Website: walmart
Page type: customer-info-address
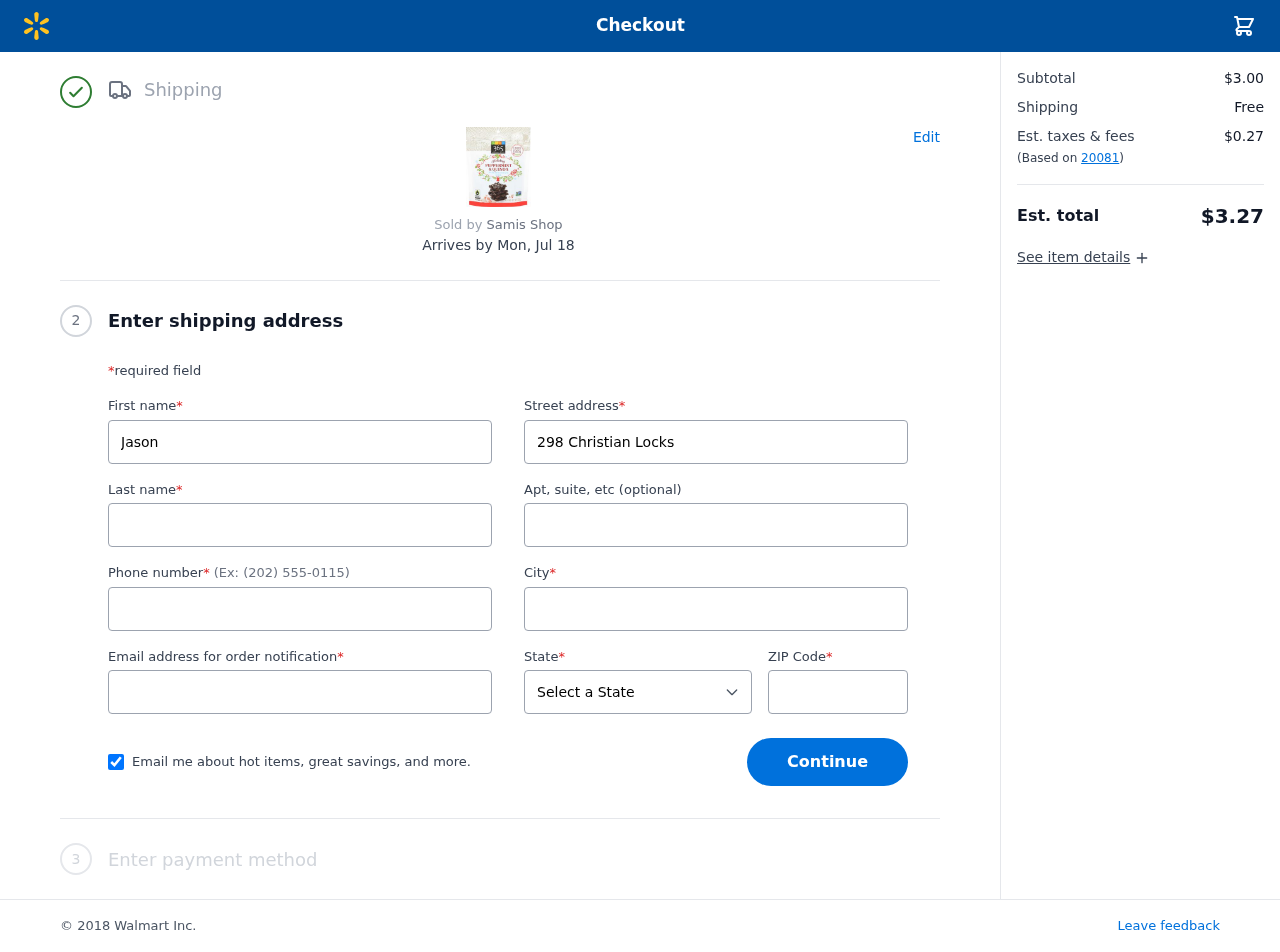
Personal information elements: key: PII_CITY
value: Grantton
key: PII_EMAIL
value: jballard@yahoo.com
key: PII_FIRSTNAME
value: Jason
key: PII_LASTNAME
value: Ballard
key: PII_PHONE
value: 9727017627
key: PII_POSTCODE
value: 20081
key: PII_STATE
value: Mississippi
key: PII_STREET
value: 298 Christian Locks Apt. 782
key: PII_STREET2
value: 305 Payne Isle Apt. 209
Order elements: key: ORDER_DELIVERY_DATE
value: Mon, Jul 18
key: ORDER_SUBTOTAL
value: $3.00
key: ORDER_SHIPPING_COST
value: Free
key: ORDER_TAX
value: $0.27
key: ORDER_TOTAL
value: $3.27